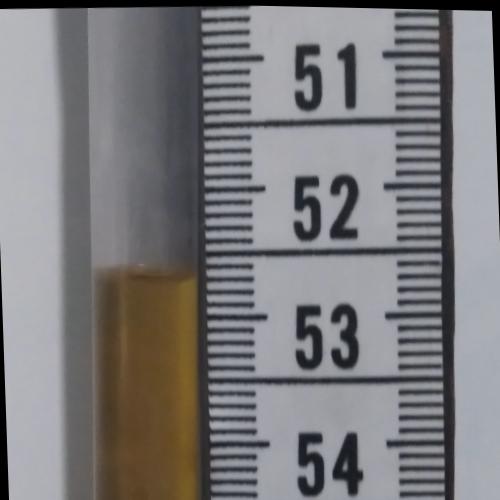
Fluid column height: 52.7 cm